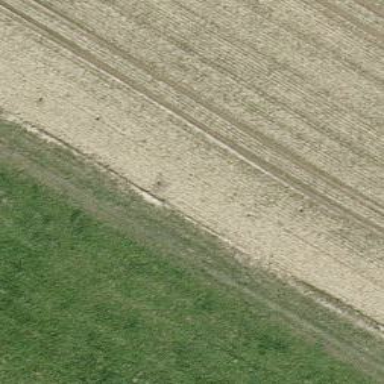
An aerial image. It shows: Track with grade 5 tracktype.